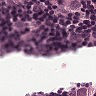
Metastatic tissue present: yes